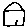
Label: house